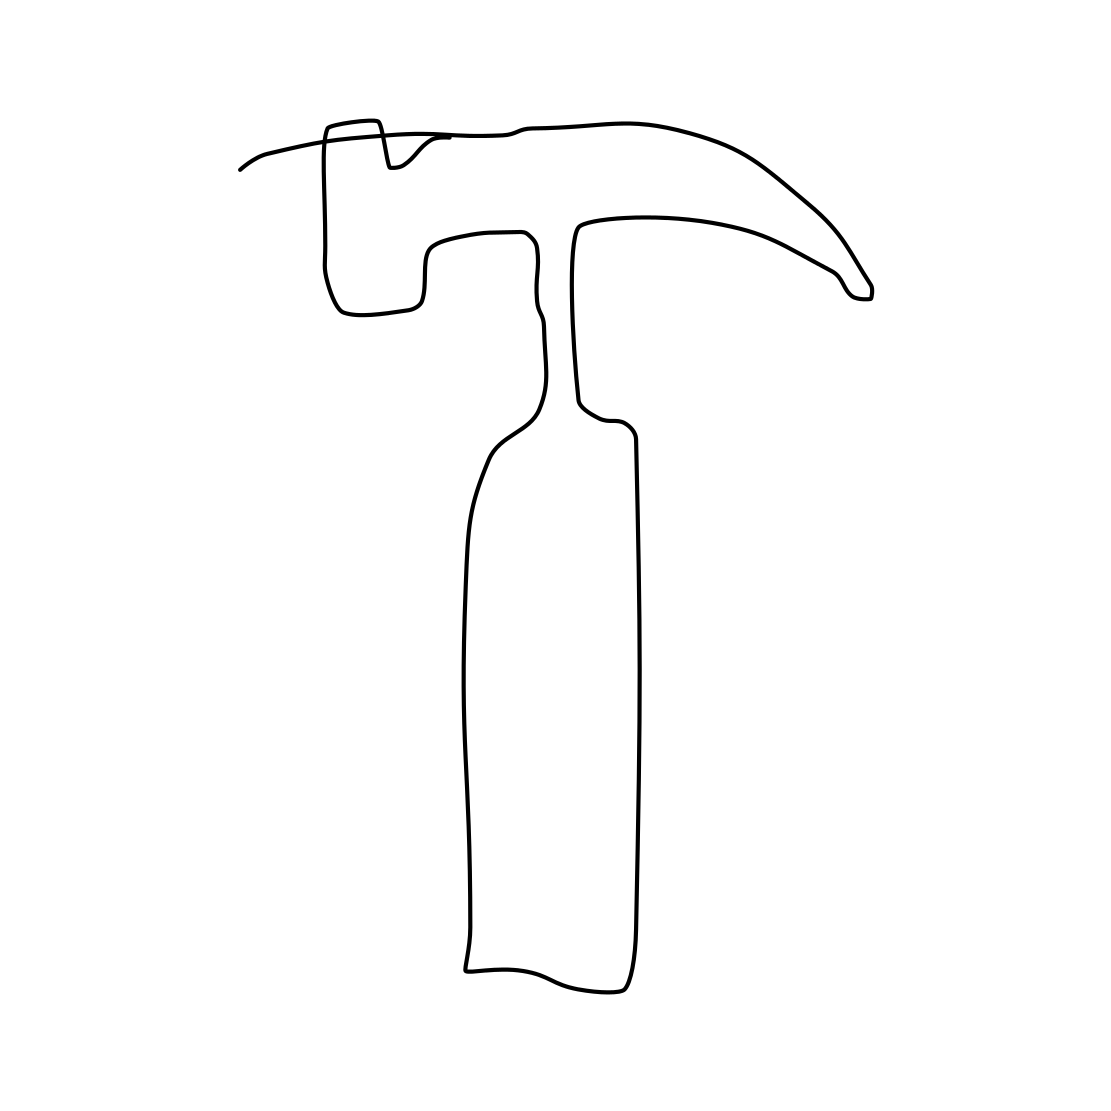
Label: hammer